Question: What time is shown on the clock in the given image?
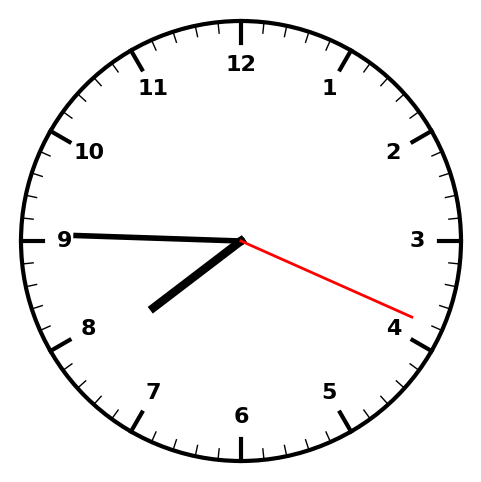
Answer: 07:45:19